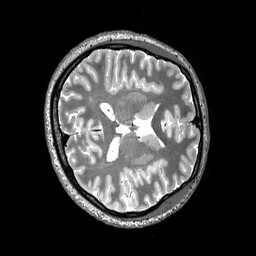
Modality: T2w
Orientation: axial
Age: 29
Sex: female
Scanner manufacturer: siemens
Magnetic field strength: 3 T
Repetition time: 3.2 s
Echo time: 0.565 s